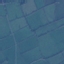
Label: Pasture